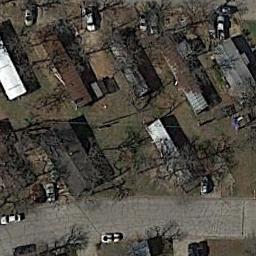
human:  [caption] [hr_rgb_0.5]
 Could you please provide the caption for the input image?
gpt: Here is a road with mobile homes on both sides .

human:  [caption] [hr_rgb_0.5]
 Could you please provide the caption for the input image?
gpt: The mobile home park has some mobile homes arranged in lines and bare trees and a road goes through the mobile home park .

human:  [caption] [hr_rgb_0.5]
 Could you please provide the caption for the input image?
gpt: The mobile home park is on the grass next to the road .

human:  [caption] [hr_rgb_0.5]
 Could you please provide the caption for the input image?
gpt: There are many buildings of different shapes and sizes in the mobile home parks .

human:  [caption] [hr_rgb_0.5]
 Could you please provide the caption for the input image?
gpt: There are some buildings and withered trees in the mobile home park .